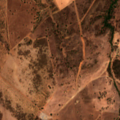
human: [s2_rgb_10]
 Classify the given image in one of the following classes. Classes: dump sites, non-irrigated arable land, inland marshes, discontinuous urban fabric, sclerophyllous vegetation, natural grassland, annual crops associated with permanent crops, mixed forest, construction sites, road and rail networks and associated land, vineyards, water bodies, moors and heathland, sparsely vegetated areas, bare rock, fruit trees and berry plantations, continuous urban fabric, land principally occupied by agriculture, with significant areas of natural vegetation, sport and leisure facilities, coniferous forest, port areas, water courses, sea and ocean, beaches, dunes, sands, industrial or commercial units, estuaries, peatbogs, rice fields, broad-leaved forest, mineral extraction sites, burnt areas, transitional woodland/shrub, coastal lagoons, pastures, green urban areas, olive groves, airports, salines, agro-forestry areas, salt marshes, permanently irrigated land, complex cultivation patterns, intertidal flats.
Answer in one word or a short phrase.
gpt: non-irrigated arable land, pastures, agro-forestry areas, transitional woodland/shrub